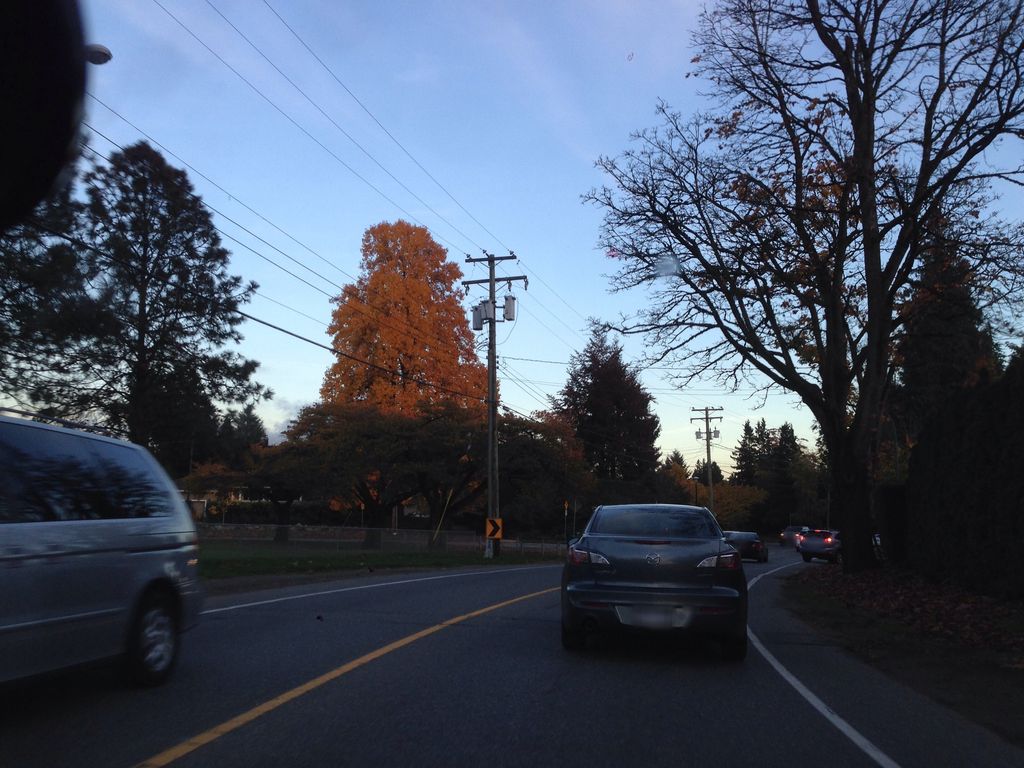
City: vancouver